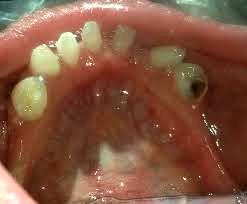
Condition: hypodontia